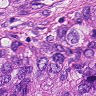
Metastatic tissue present: yes